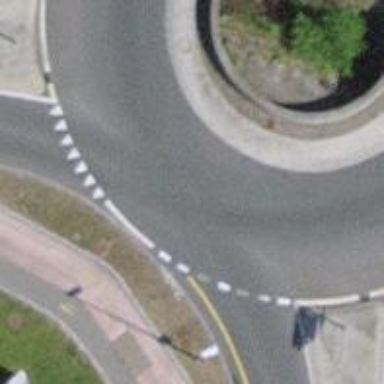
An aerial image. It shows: Secondary road made of asphalt leading to roundabout.